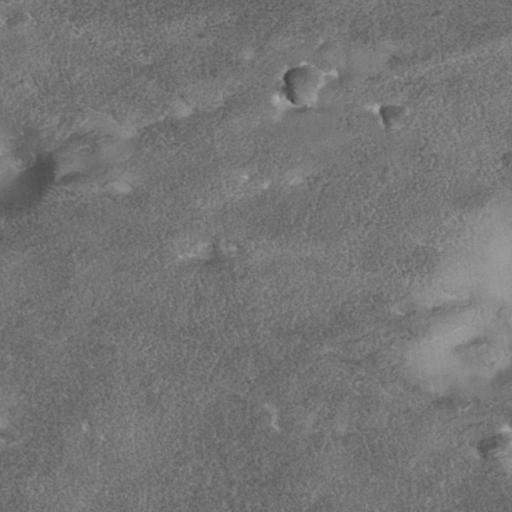
Objects detected: cone, cone